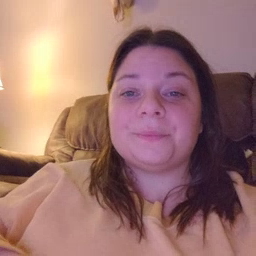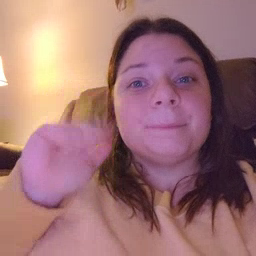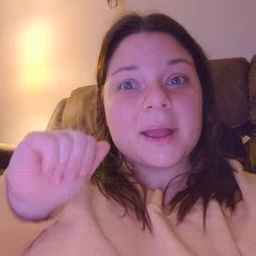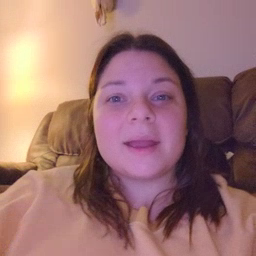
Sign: bye